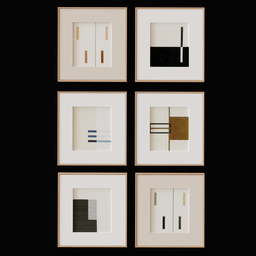
Label: decoration